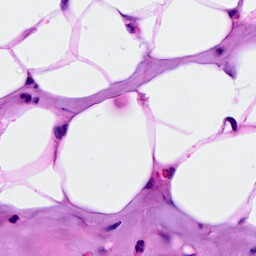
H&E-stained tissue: Breast